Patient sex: F
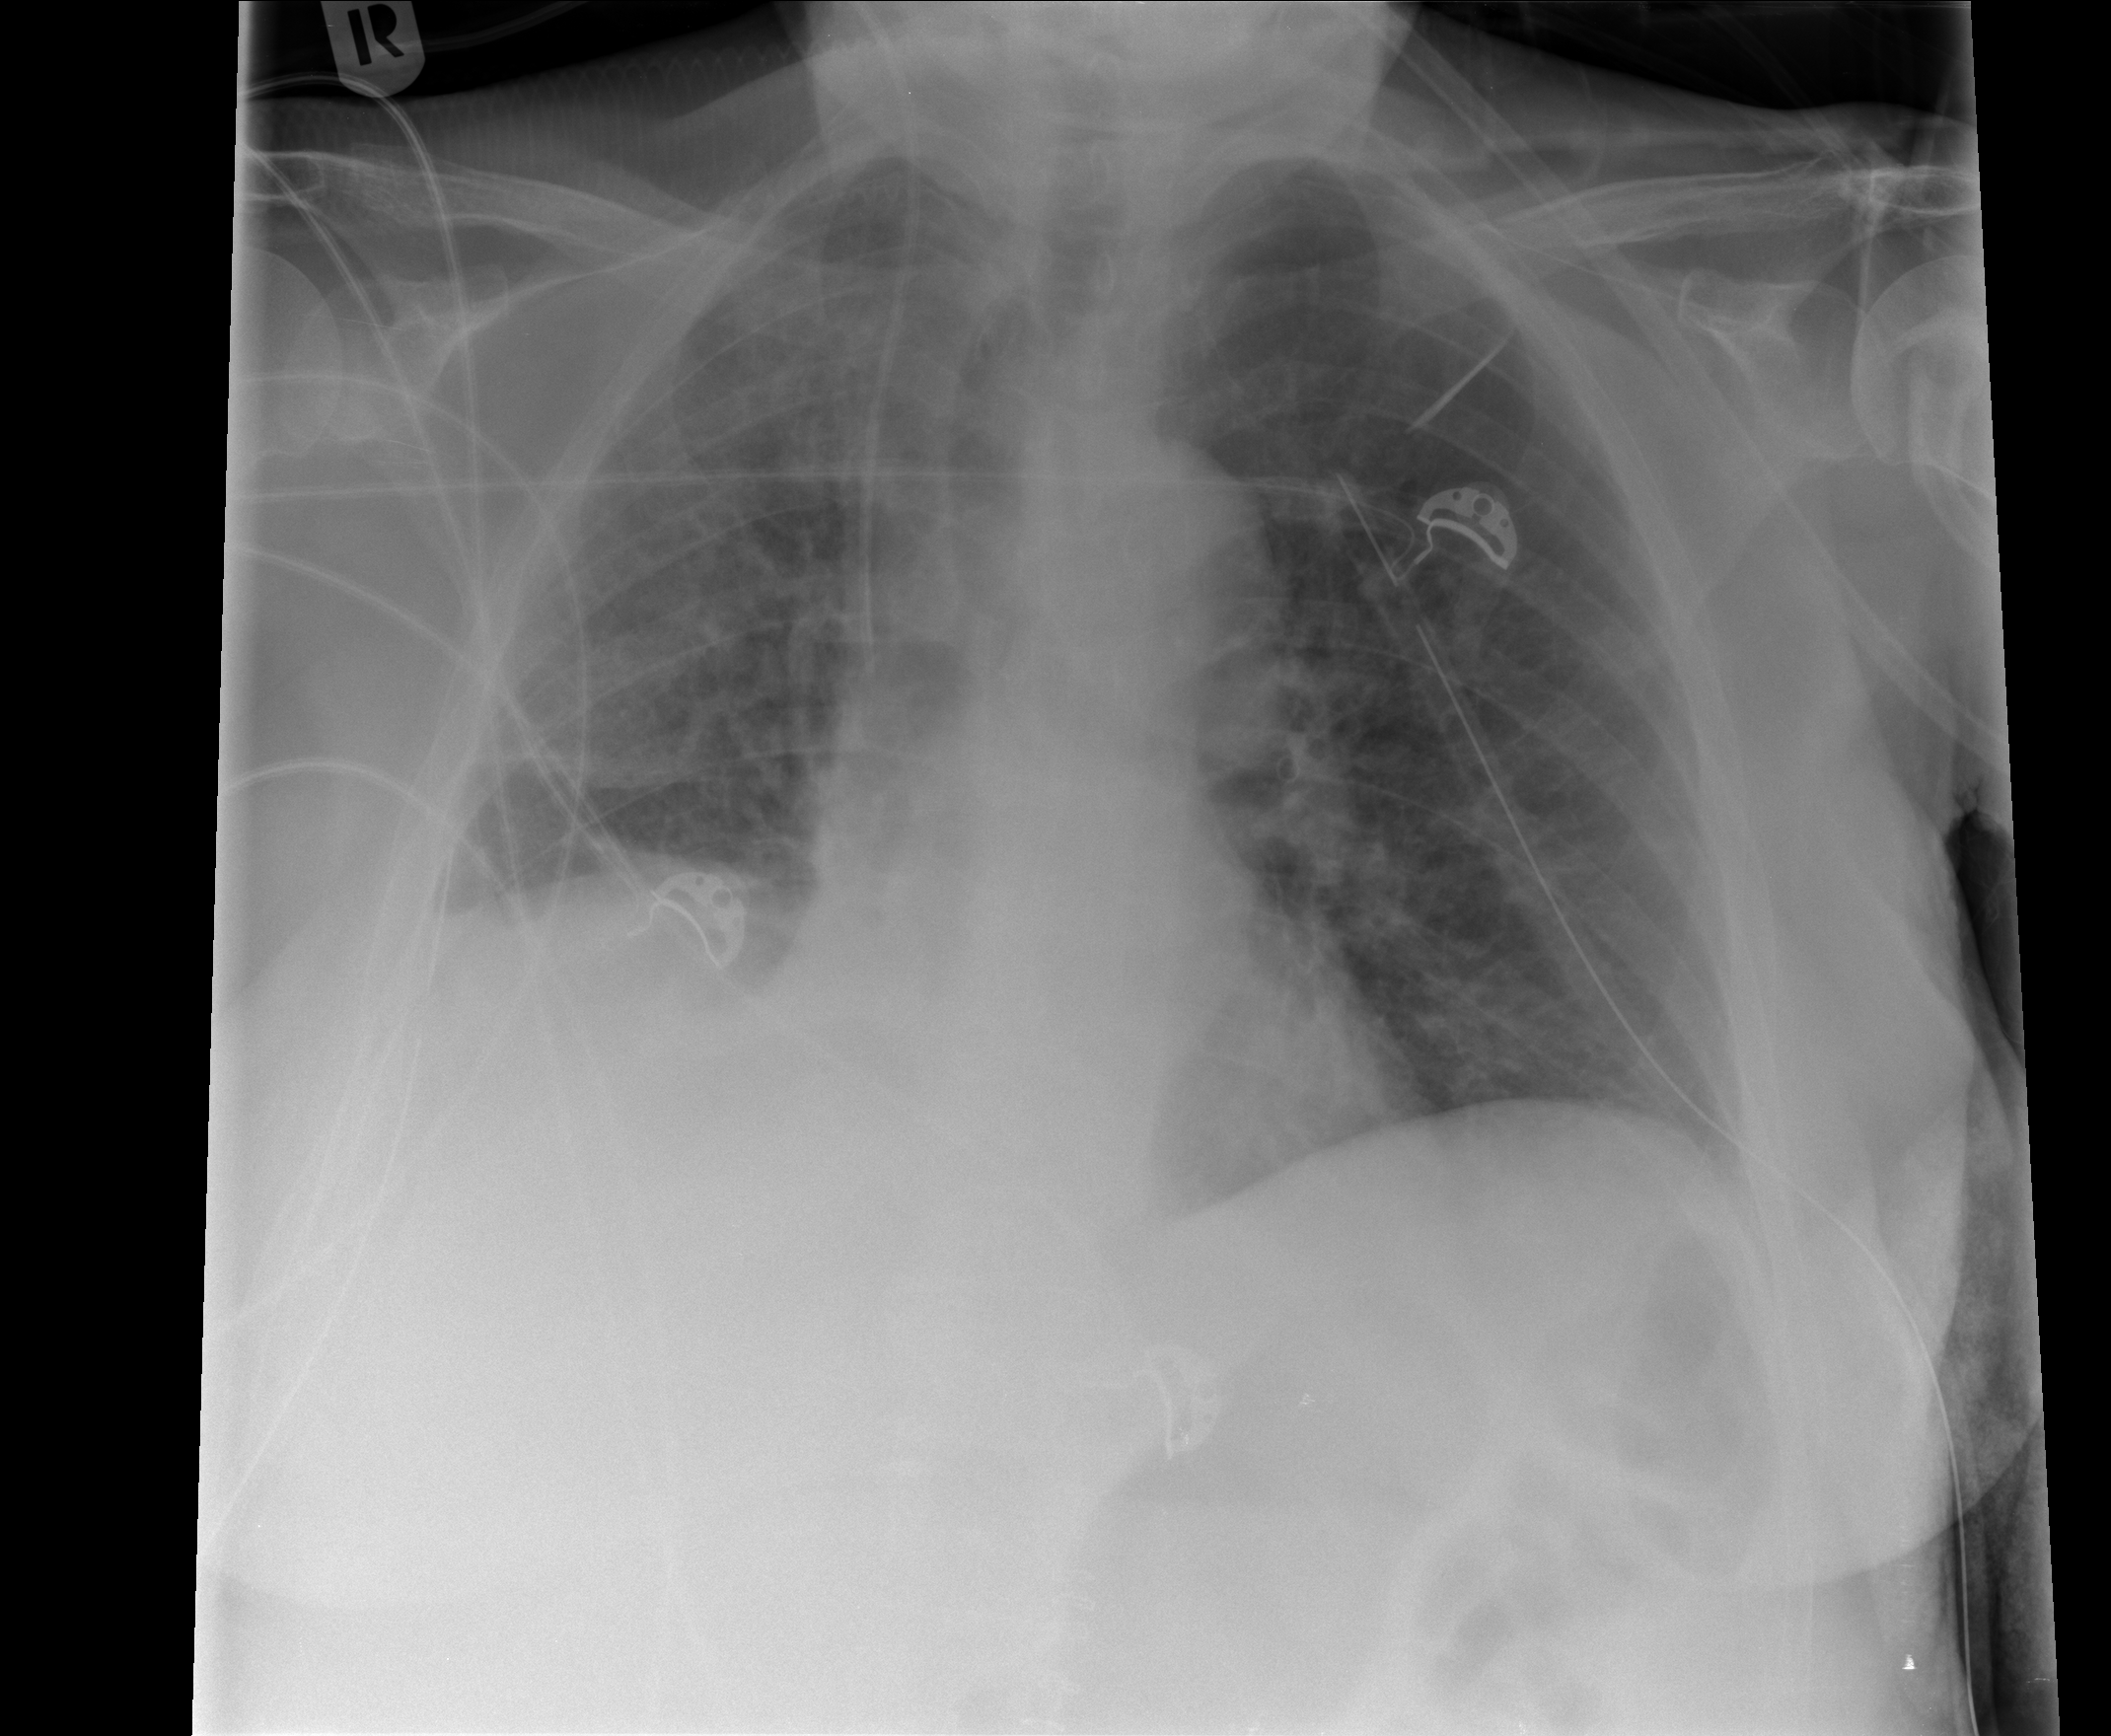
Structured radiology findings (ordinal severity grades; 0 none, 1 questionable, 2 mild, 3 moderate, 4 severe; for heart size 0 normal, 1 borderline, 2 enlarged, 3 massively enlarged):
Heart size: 0
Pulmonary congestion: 0
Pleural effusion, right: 2
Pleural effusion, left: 2
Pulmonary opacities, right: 2
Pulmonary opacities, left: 0
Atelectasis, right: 2
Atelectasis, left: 2